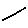
Label: line